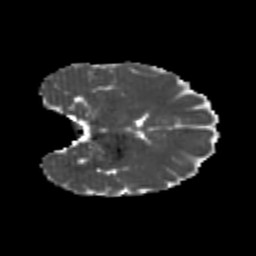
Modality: MD
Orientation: coronal
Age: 25
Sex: female
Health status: healthy
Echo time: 0.074 s